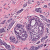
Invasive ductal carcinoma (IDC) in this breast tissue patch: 1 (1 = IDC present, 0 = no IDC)